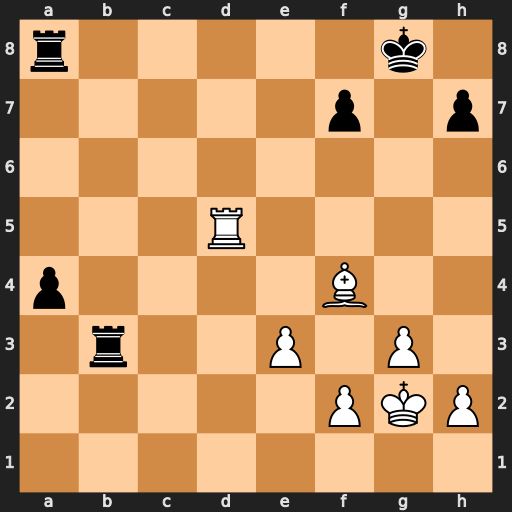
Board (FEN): r5k1/5p1p/8/3R4/p4B2/1r2P1P1/5PKP/8
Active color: w
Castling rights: -
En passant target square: -
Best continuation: Rg5+ Kf8 Bd6+ Ke8 Rg8+ Kd7 Rxa8